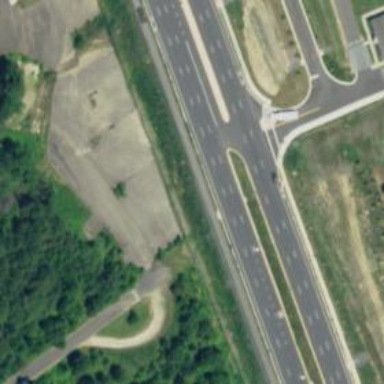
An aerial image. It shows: Primary link highway.